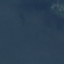
Land use / land cover: SeaLake